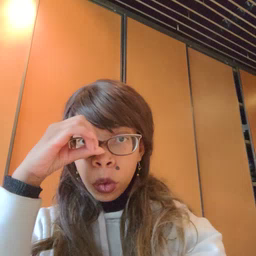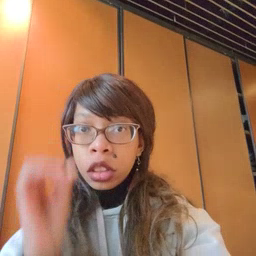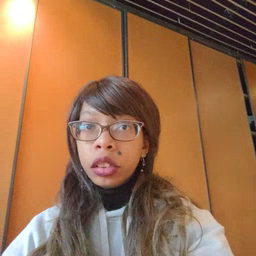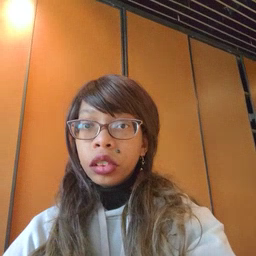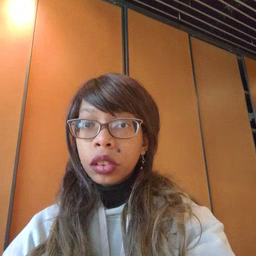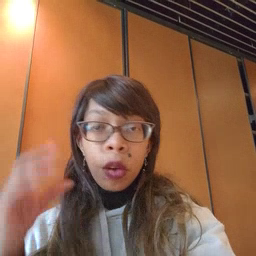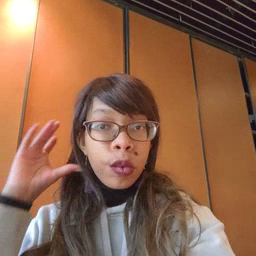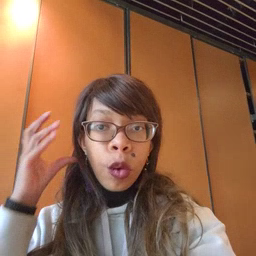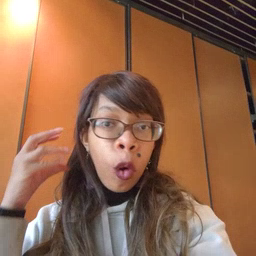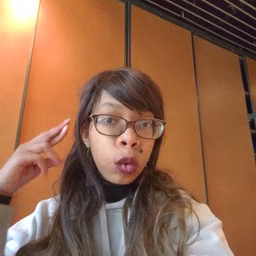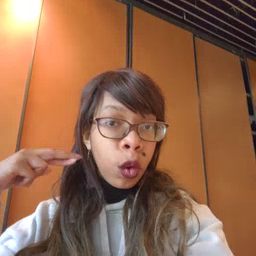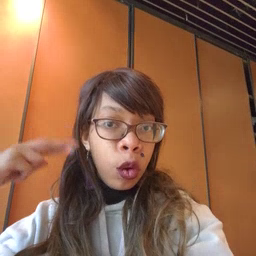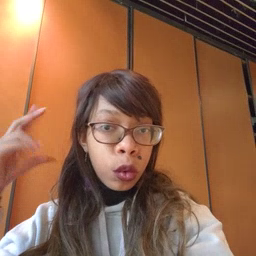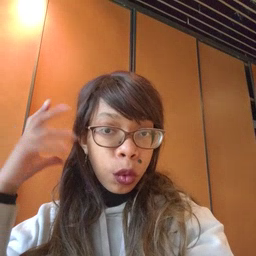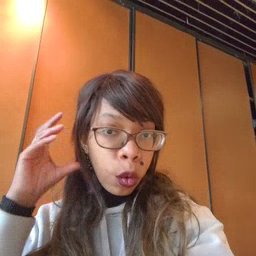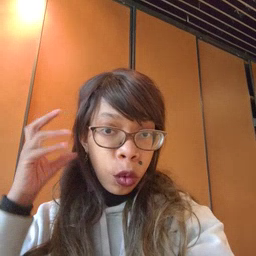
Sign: radio